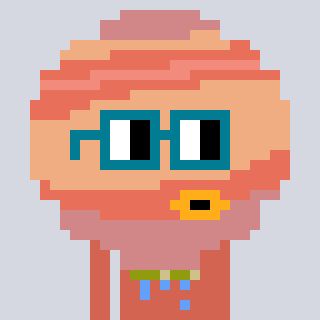
a pixel art character with square dark green glasses, a jupiter-shaped head and a peachy-colored body on a cool background